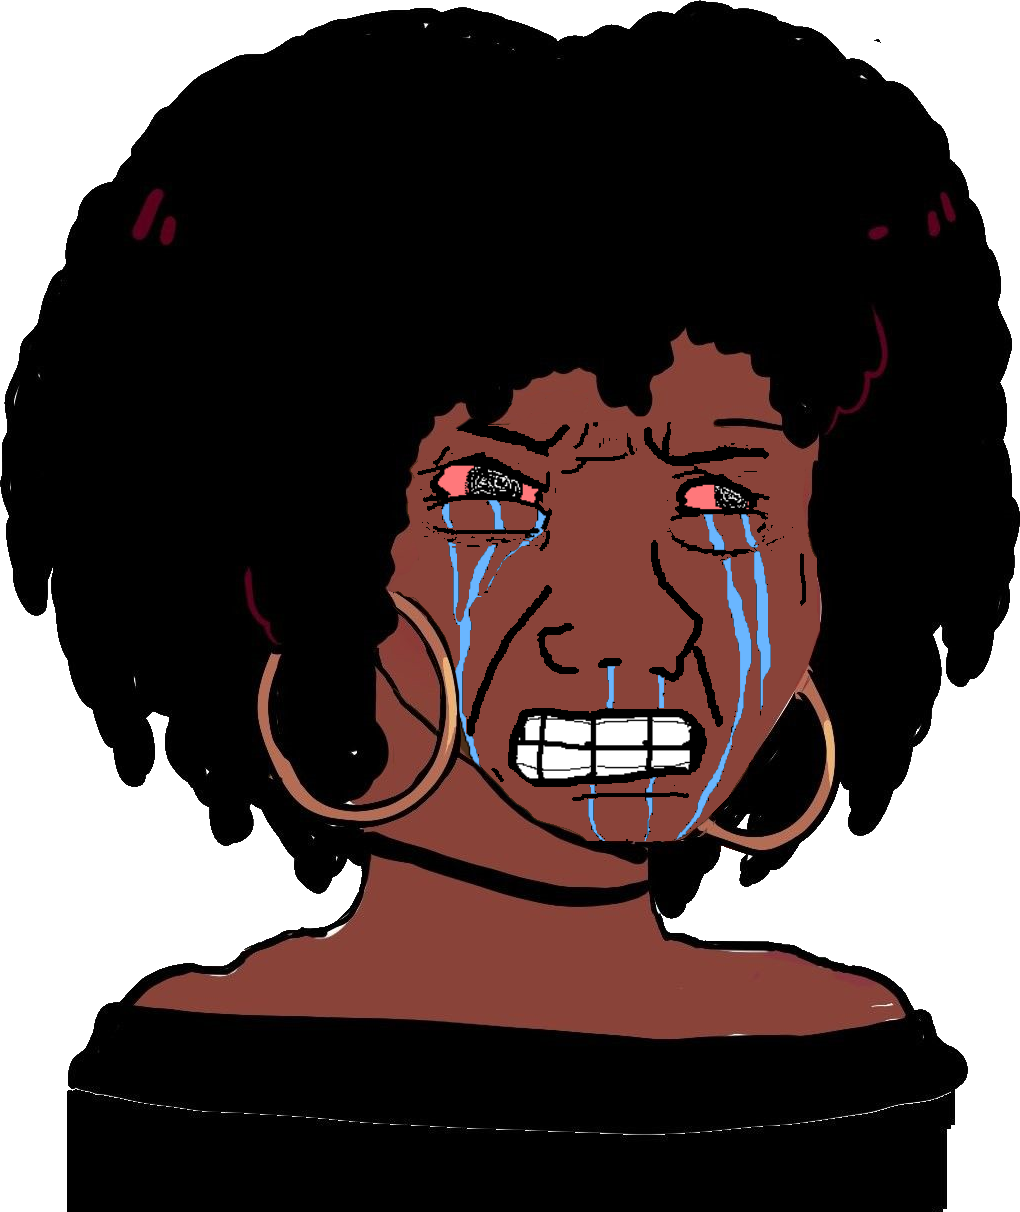
Label: 5_Blackjak